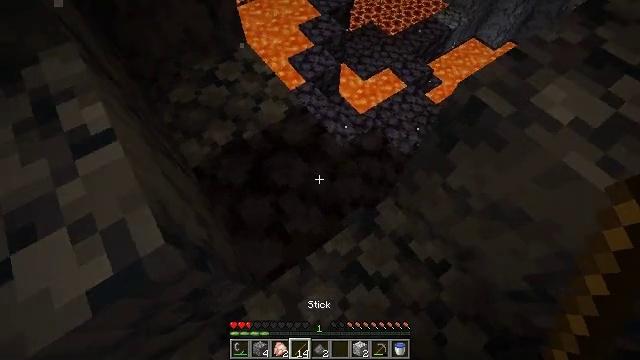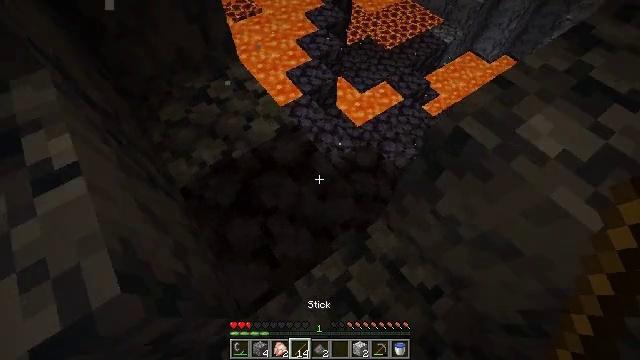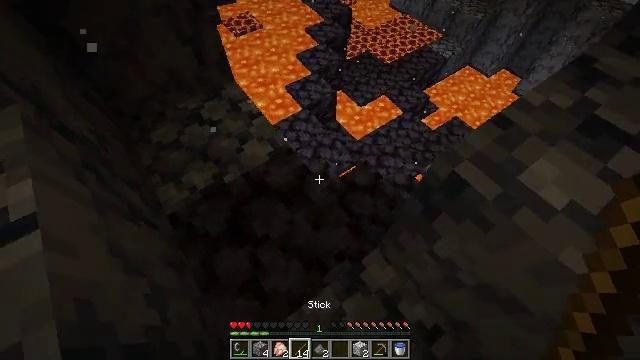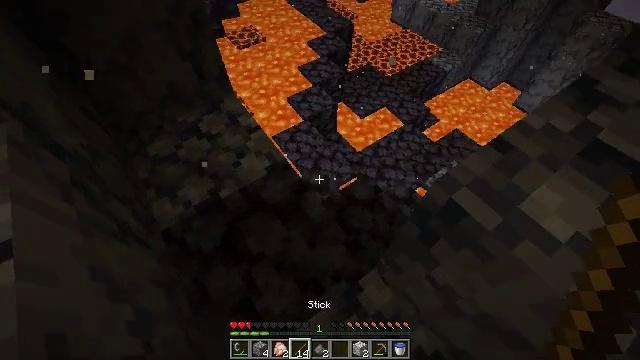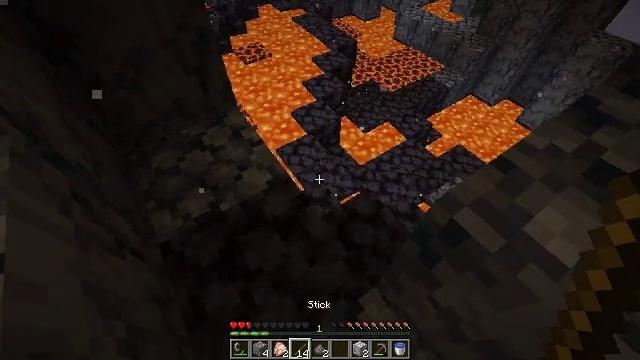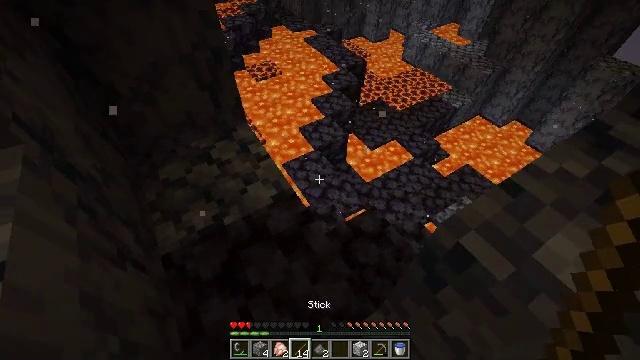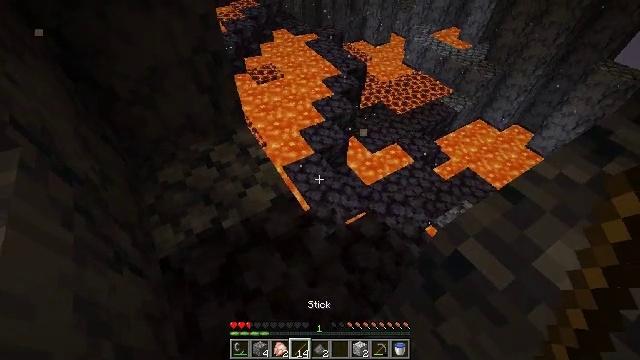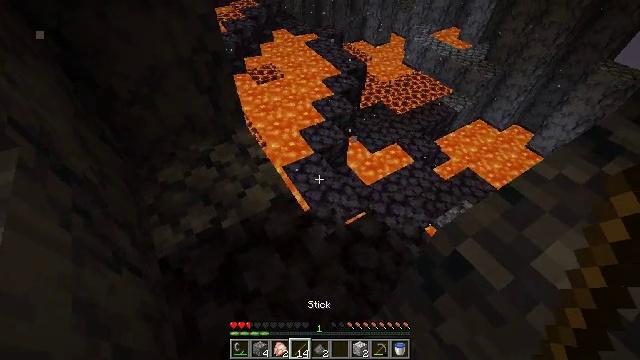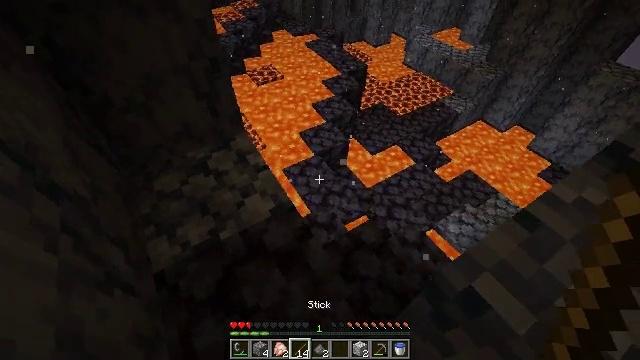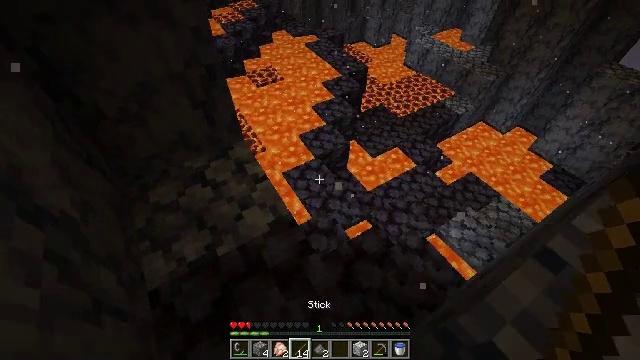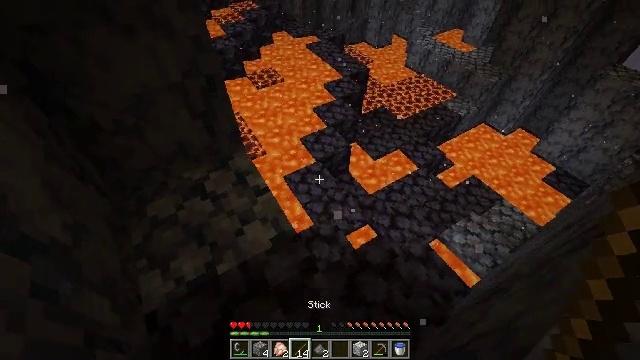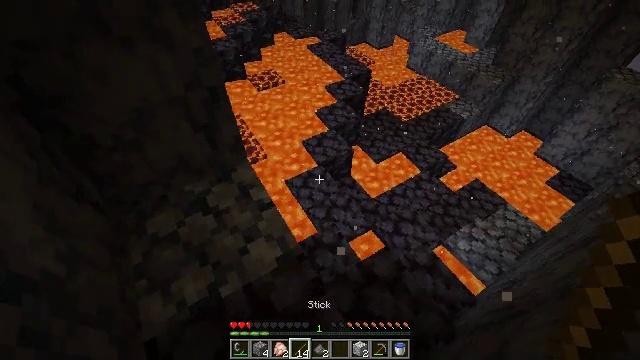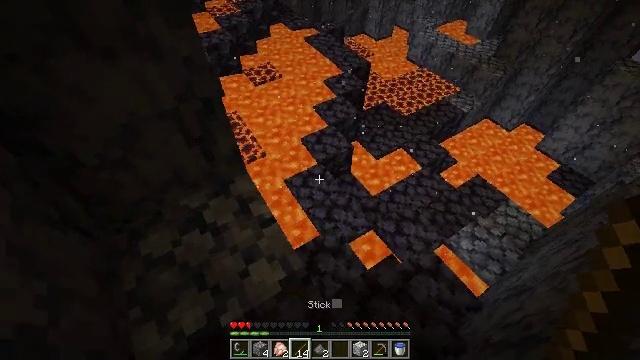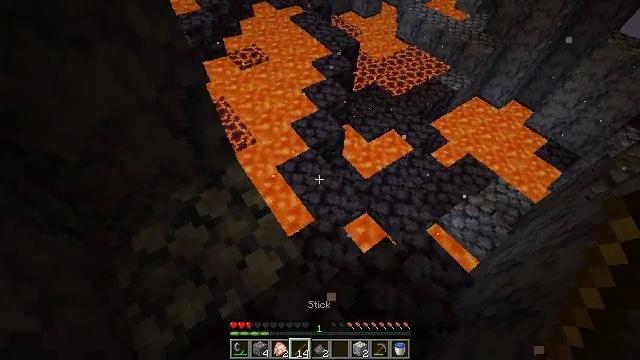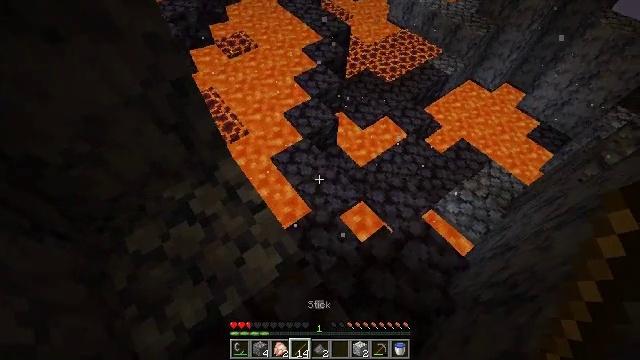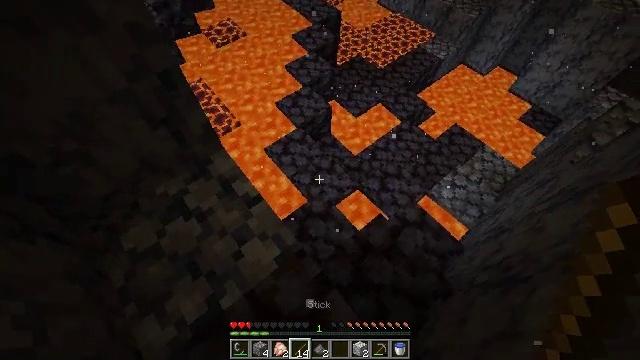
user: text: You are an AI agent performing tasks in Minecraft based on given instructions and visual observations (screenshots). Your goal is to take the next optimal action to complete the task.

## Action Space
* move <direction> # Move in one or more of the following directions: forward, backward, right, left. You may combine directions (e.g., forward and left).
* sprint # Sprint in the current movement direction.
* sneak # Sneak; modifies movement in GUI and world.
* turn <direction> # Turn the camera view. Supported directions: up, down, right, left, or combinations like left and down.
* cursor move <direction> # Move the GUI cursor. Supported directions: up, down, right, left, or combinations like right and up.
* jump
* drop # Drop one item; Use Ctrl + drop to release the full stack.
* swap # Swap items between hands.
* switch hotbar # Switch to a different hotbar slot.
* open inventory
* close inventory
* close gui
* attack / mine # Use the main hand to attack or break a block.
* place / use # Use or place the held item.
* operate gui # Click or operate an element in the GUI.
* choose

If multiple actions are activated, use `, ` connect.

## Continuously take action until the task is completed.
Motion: motion action
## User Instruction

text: Gather basalt from the ground.
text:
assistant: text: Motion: move forward, turn up
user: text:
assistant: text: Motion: turn up
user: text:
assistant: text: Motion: turn up
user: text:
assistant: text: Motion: turn left and up
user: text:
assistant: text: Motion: turn left and up
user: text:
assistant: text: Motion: no_op
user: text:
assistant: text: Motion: no_op
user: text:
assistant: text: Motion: move forward
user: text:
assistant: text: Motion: move forward
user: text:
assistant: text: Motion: move forward
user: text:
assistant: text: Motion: move forward
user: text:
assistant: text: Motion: turn down
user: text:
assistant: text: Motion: turn right and down
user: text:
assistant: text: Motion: turn right and down
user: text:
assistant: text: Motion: turn right and down
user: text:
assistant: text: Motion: turn right and down
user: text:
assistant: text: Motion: turn right and down
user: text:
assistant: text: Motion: turn right and down
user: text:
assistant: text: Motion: move forward, turn right and down
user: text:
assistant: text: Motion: move forward
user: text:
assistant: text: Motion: move forward
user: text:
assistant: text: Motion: move forward
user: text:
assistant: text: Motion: no_op
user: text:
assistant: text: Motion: no_op
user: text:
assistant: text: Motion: no_op
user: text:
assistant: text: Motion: no_op
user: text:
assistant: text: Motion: turn left
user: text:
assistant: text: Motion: turn left
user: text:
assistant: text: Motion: turn left
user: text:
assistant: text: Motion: turn left